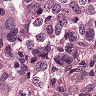
Metastatic tissue present: yes